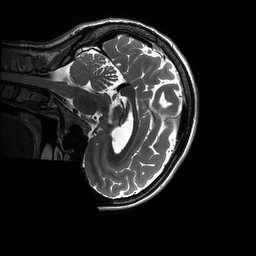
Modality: T2w
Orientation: sagittal
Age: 33
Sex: female